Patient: sex M, age 62
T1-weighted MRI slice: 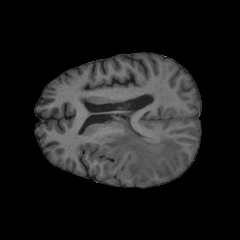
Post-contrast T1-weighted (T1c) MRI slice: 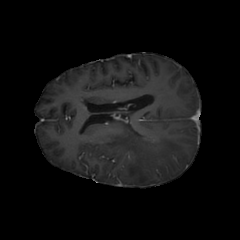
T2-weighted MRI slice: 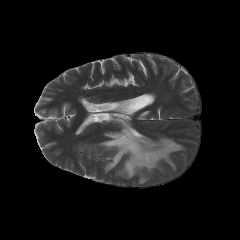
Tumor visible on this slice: yes
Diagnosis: Glioblastoma, IDH-wildtype
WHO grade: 4